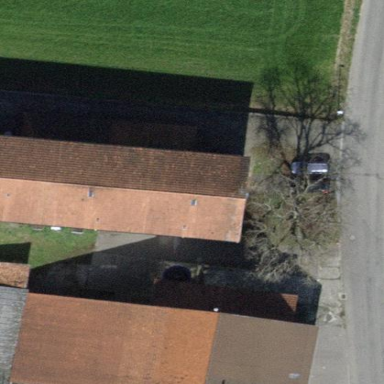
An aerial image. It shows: Gabled roof on building that houses apartments.